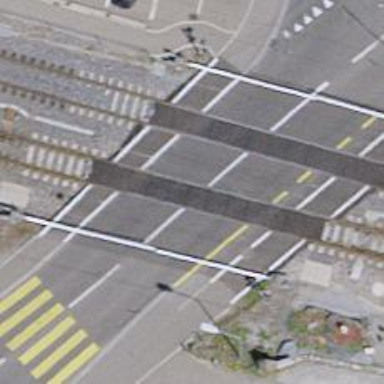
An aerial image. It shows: Level crossing with double half barrier.